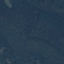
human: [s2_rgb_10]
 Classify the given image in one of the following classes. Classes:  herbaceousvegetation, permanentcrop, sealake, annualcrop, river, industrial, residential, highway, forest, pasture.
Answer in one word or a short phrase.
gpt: Forest